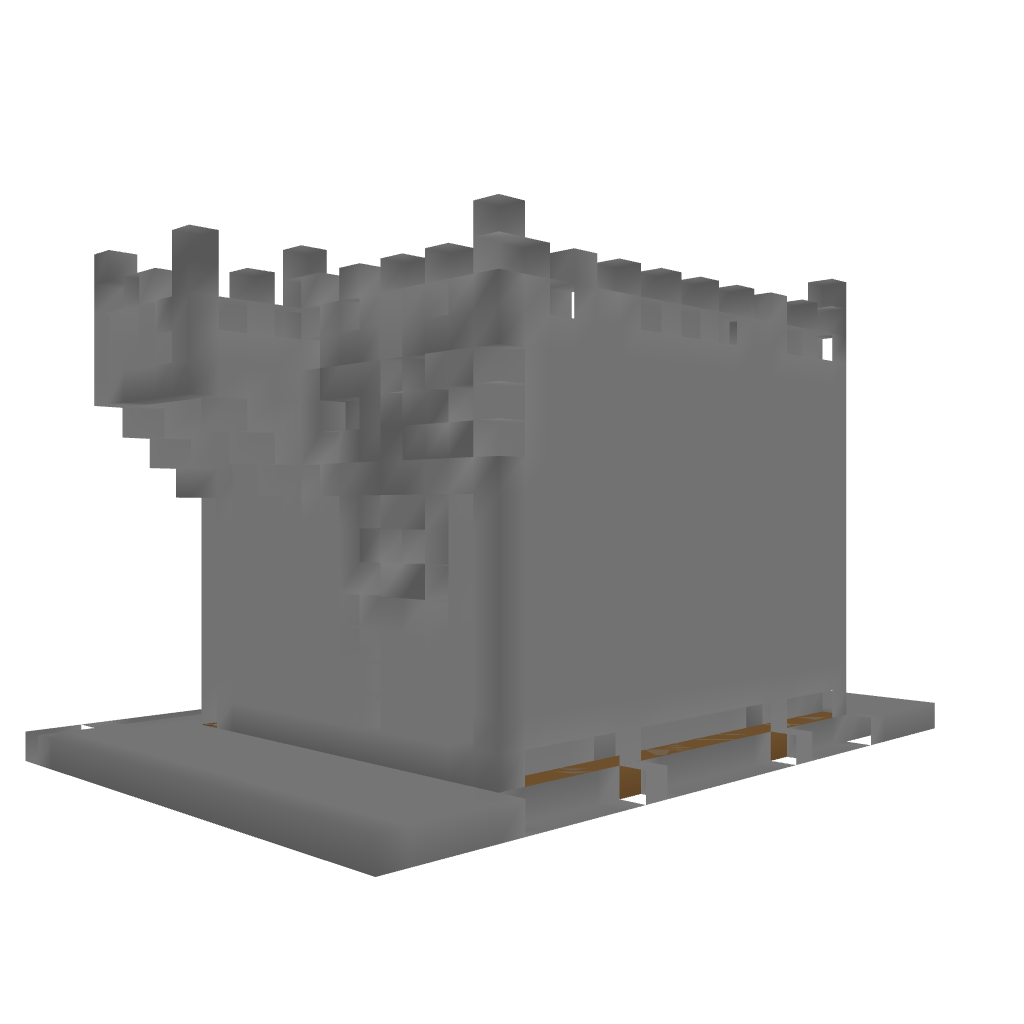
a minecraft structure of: Ultima Online Housing - Large Tower bad low quality